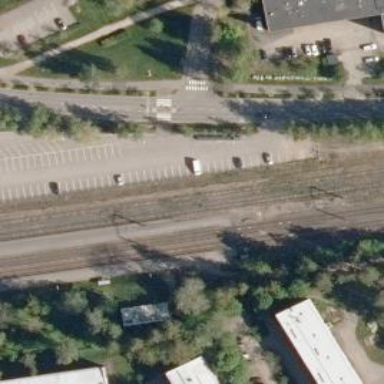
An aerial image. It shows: Railway crossing with lights.